Brain MRI, t2w sequence, axial 2D slice.
Patient: age 29, sex F, weight 78 kg, height 1.78 m
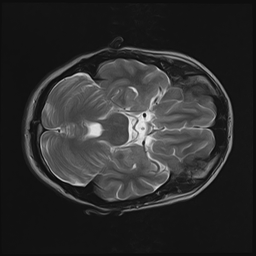